Field crop: maize
Growth stage: 2
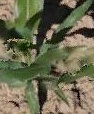
Species: maize